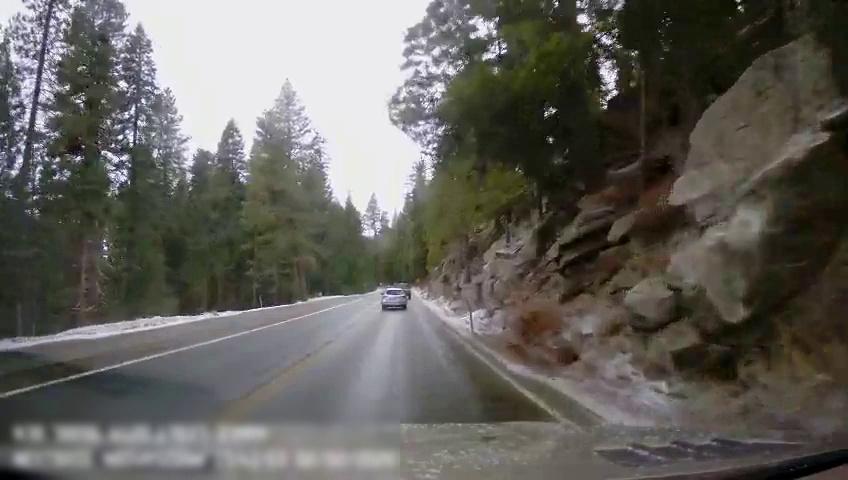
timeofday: Day
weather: Cloudy
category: Drivable Space
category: Vehicles | Truck
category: Vehicles | Car
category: Lanes | Current Lane
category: Lanes | Current Lane
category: Lanes | Opposite Lane
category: Lanes | Opposite Lane